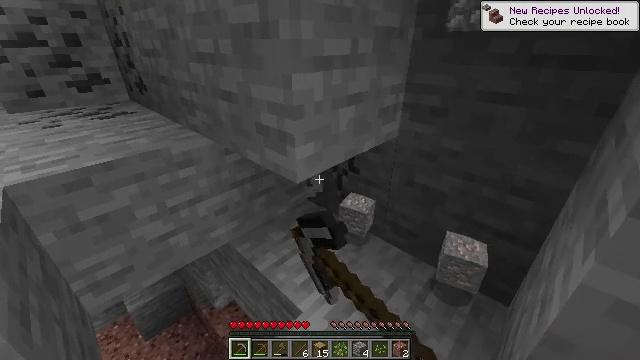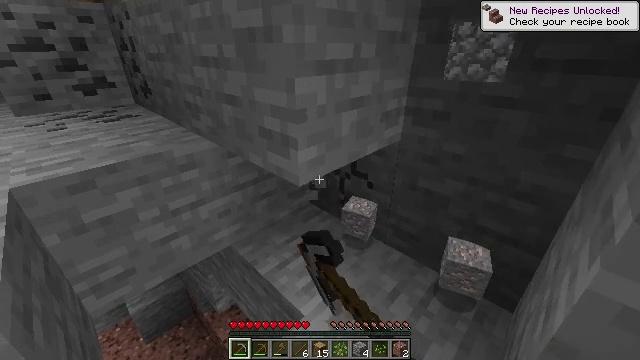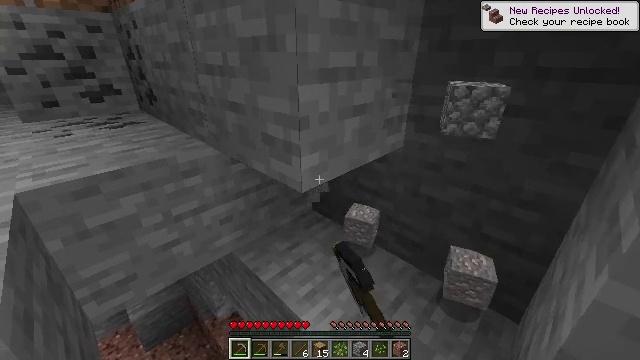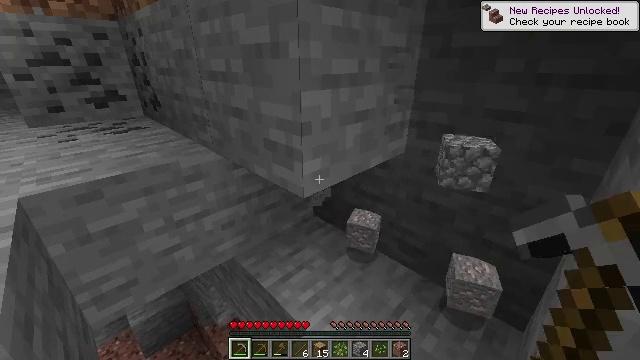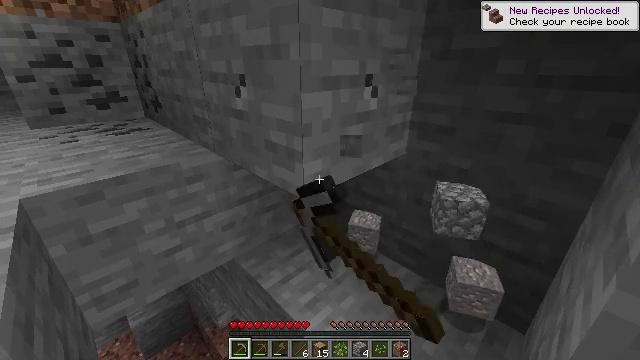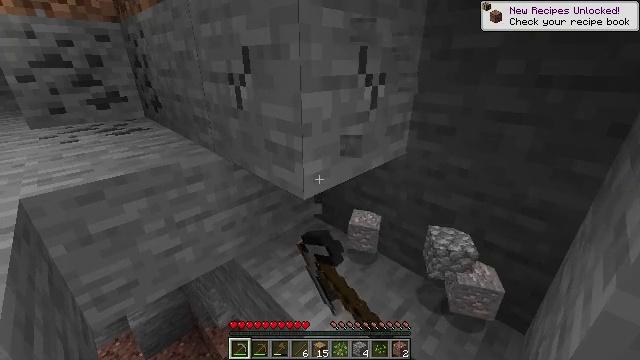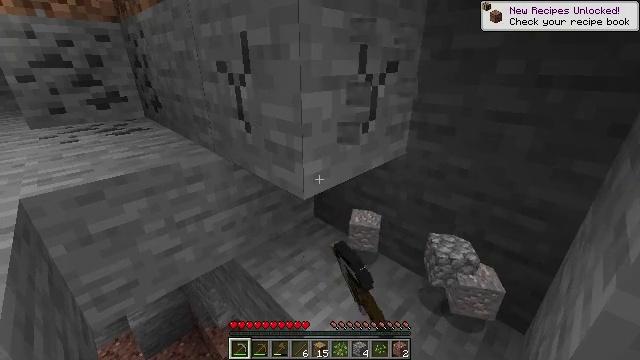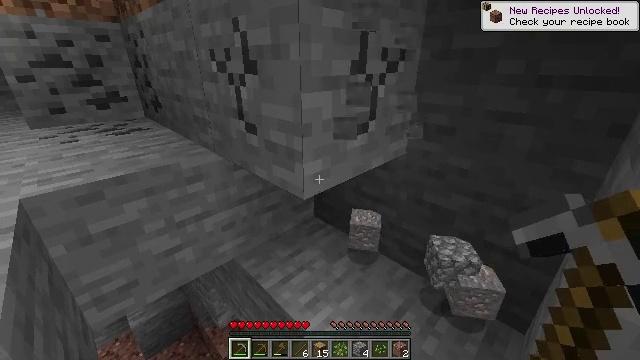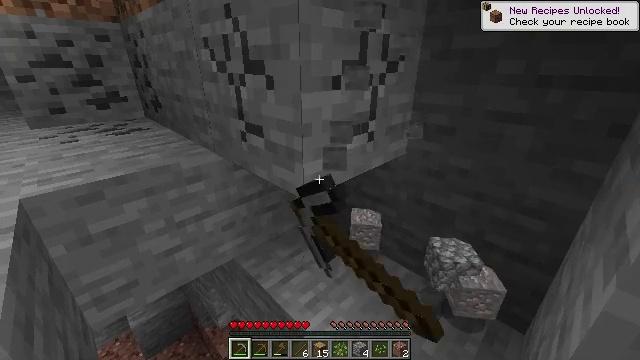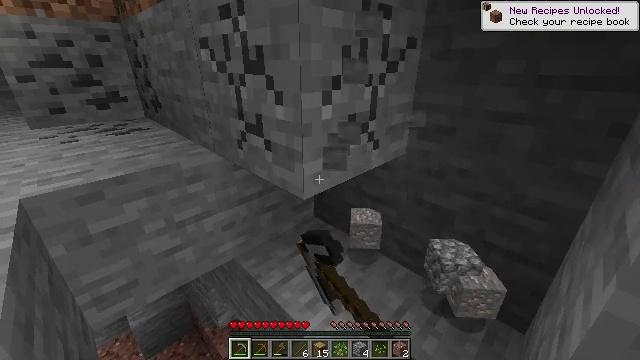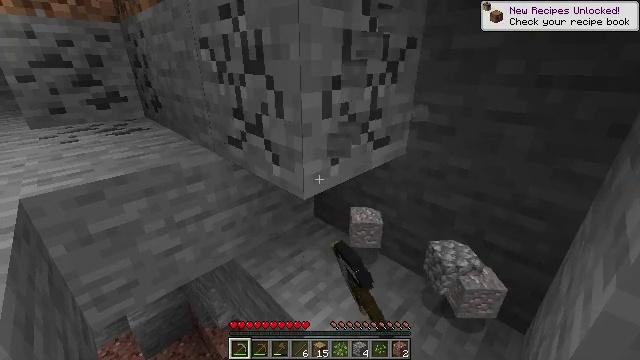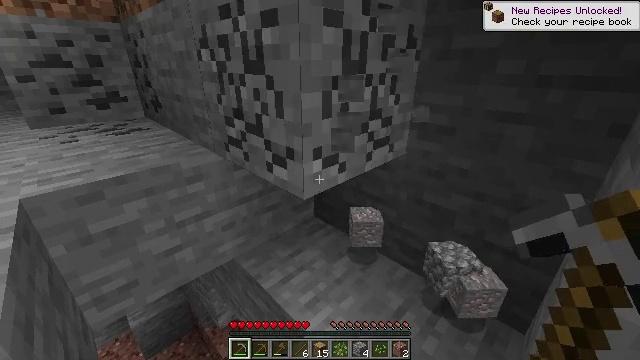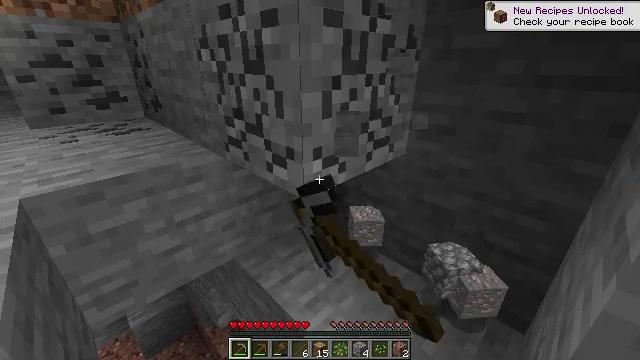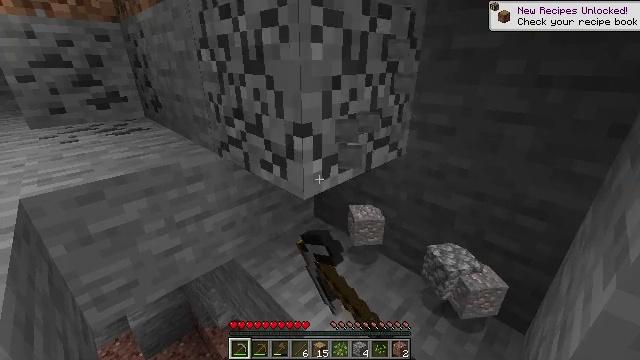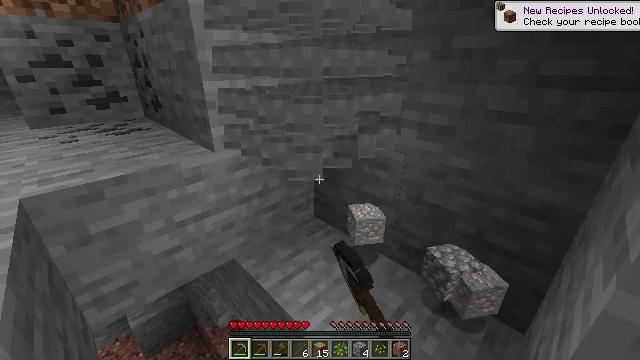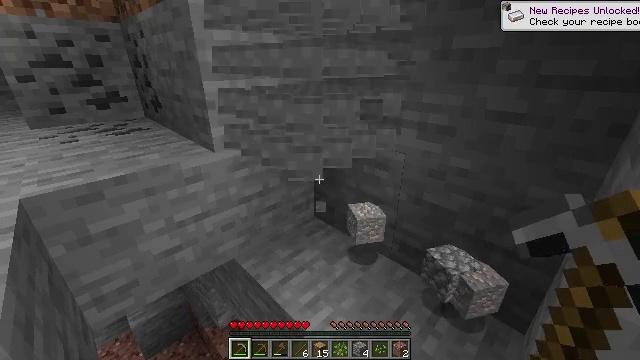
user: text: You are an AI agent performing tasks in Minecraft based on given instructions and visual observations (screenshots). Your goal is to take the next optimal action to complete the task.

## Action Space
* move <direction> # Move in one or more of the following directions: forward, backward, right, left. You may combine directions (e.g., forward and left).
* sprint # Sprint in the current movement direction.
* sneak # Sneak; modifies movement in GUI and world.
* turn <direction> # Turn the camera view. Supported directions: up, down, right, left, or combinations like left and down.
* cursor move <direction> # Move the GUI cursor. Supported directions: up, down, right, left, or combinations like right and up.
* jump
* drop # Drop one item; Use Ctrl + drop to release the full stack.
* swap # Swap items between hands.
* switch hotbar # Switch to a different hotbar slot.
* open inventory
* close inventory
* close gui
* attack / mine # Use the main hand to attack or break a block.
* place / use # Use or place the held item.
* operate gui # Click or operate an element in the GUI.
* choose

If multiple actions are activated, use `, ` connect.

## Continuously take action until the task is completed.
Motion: motion action
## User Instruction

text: Break the granite to collect it.
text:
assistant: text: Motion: attack / mine
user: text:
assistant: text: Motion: turn up, attack / mine
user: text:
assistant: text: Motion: turn up, attack / mine
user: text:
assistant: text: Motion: attack / mine
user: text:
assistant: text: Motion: attack / mine
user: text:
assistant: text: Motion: attack / mine
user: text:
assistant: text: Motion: attack / mine
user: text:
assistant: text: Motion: attack / mine
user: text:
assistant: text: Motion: attack / mine
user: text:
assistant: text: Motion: attack / mine
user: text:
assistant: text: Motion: attack / mine
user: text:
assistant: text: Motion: attack / mine
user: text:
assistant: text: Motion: attack / mine
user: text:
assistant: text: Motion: attack / mine
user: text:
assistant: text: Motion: attack / mine
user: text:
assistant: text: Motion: attack / mine
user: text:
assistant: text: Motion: attack / mine
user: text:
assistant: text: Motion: attack / mine
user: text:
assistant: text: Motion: attack / mine
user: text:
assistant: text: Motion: attack / mine
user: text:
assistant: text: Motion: no_op
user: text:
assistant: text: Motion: no_op
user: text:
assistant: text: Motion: no_op
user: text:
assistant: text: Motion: no_op
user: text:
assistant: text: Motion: no_op
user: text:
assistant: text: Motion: no_op
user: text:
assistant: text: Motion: no_op
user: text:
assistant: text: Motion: no_op
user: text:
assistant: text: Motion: move forward
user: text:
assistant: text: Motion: move forward